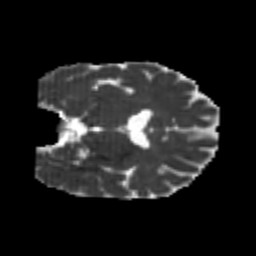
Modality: MD
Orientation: coronal
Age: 24
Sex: male
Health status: healthy
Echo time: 0.074 s